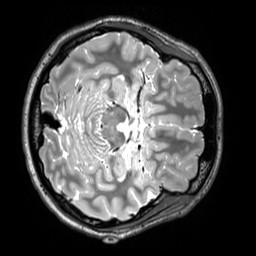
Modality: T2w
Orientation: axial
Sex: male
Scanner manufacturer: siemens
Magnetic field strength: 3 T
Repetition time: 3.2 s
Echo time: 0.409 s